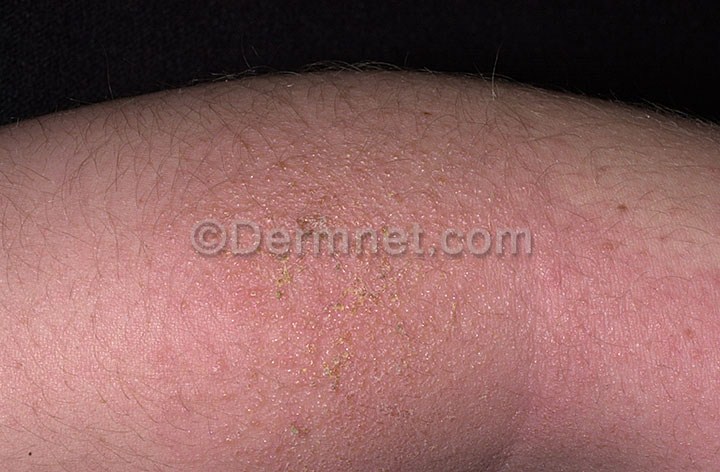
Disease: Poison Ivy Photos and other Contact Dermatitis